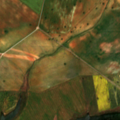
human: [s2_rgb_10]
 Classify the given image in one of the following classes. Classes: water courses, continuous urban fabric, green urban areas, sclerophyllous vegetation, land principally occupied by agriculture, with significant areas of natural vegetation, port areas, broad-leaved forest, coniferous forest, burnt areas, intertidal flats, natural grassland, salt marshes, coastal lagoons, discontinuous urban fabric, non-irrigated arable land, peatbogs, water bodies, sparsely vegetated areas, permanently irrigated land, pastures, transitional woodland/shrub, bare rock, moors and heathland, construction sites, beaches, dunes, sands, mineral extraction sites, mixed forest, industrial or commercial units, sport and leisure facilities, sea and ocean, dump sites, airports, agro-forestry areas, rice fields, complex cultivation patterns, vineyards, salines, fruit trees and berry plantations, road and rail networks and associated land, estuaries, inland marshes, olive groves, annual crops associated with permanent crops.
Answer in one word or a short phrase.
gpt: continuous urban fabric